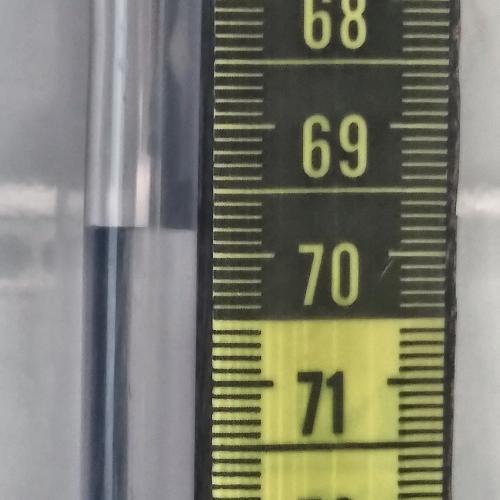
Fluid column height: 69.8 cm